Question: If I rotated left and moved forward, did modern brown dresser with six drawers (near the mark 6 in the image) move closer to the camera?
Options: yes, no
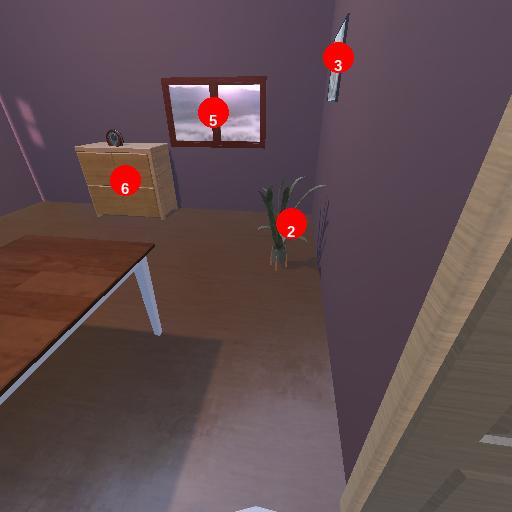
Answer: yes